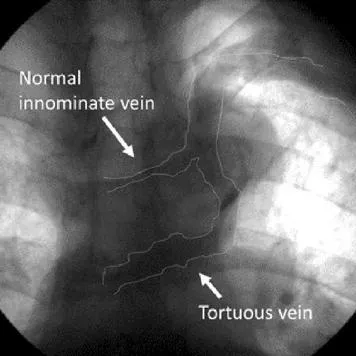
Left subclavian venography showed two vessels which connected to the superior vena cava.
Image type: radiology (x_ray)